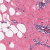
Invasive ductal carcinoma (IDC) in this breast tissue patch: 0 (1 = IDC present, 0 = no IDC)